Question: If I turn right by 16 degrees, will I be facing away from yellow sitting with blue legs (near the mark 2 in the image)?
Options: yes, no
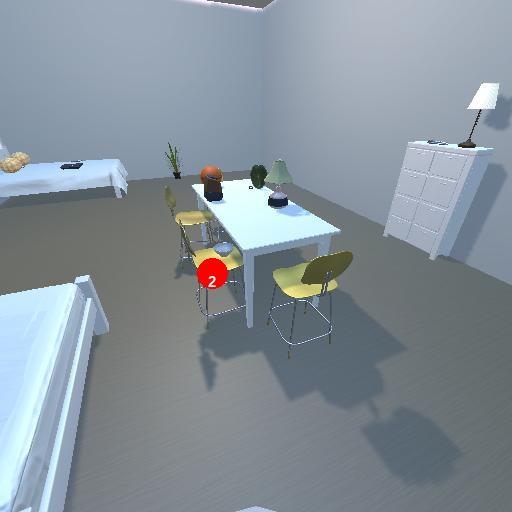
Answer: yes